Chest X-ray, PA view. Patient: 57 years old, sex M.
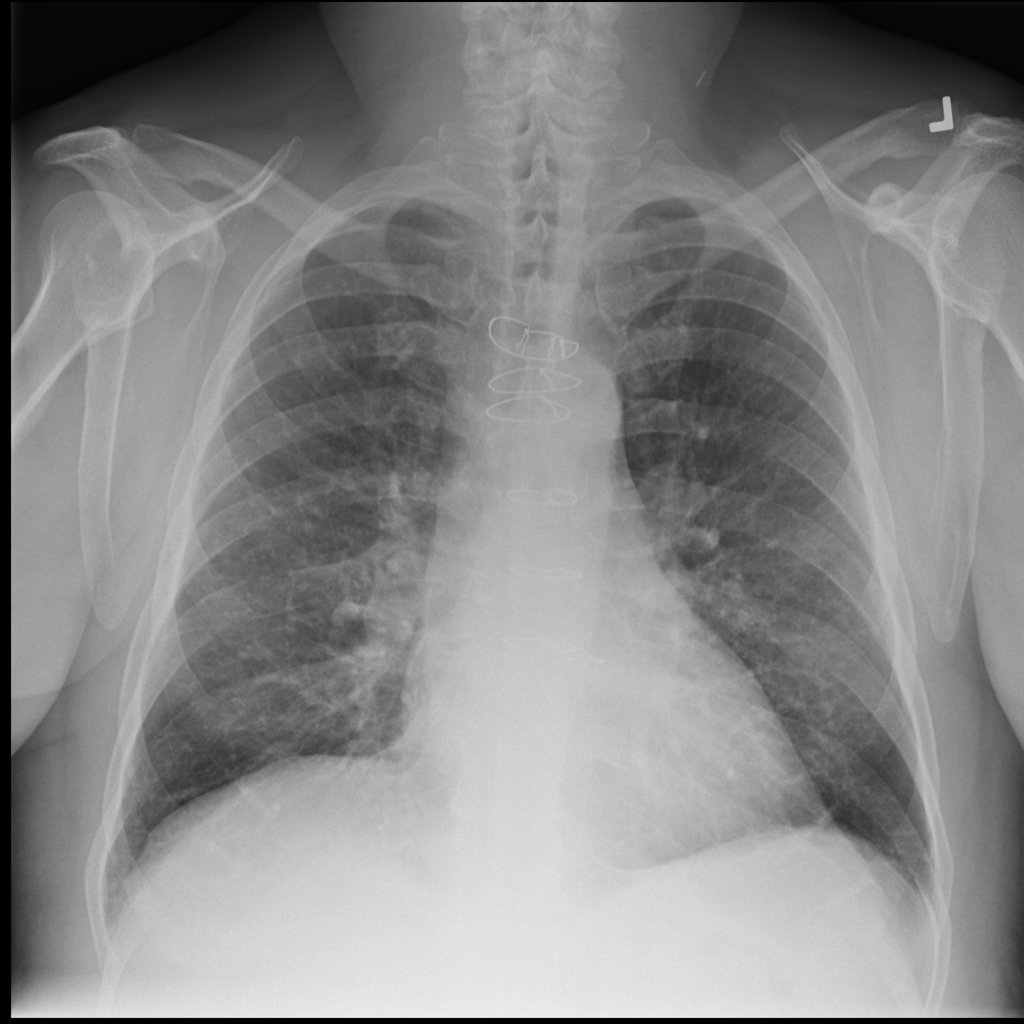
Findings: No Finding